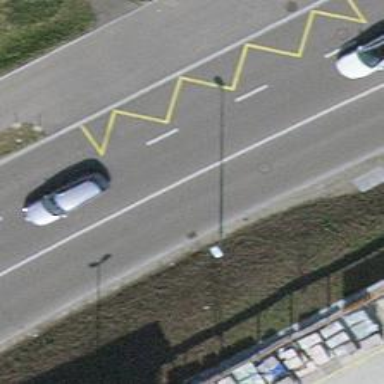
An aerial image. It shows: Bus stop with designated stop position for public transport.